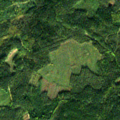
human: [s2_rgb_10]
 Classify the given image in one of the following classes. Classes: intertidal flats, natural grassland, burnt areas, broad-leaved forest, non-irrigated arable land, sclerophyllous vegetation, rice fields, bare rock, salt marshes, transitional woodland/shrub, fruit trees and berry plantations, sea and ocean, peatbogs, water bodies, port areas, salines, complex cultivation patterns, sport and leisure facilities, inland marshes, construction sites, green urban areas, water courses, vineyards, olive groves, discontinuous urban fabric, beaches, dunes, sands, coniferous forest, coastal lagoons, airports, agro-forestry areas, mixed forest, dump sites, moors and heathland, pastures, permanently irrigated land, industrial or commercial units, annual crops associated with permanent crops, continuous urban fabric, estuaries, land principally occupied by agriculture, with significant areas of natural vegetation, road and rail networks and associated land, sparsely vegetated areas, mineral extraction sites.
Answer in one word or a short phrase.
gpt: coniferous forest, mixed forest